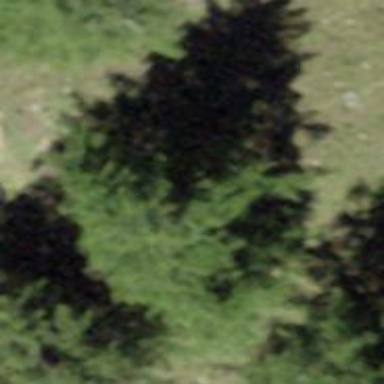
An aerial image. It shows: Forest area.